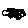
Label: car